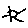
Label: sun